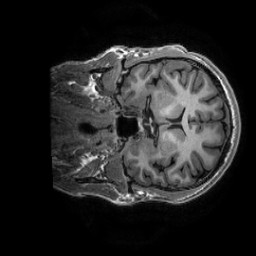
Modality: T1w
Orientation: coronal
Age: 26
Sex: male
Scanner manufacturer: ge
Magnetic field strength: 3 T
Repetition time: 0.0073 s
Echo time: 0.003 s